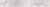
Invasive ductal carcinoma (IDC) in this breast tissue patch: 0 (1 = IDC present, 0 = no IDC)